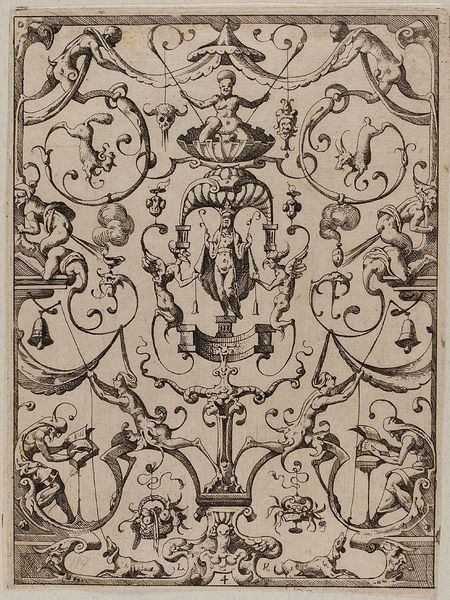
Titel: Blatt 4 aus der Folge 'Newes Gradesca Büchlein'
Künstler: Lucas Kilian
Standort: Hamburg
Institution: Museum für Kunst und Gewerbe Hamburg
Schlagwörter: menschen, symbol, zeichnung, hund, hunde, tiere, ornament, schädel, krone, frucht, papier, grafik, graphik, jugendstil, ornamente, fotografie, photographie, druckgraphik, druckgrafik, radierung, glocke, götter, mittelalter, fabelwesen, ziegenbock, fruchtkorb, groteske, bukranion, tierornament, reproduktionen, furz, druckerzeugnisse, schweifwerk, früchte, tierornamente, ornamentstich, vorlageblätter